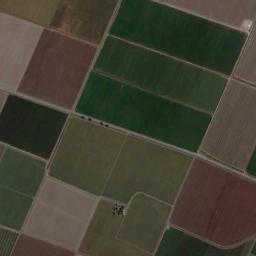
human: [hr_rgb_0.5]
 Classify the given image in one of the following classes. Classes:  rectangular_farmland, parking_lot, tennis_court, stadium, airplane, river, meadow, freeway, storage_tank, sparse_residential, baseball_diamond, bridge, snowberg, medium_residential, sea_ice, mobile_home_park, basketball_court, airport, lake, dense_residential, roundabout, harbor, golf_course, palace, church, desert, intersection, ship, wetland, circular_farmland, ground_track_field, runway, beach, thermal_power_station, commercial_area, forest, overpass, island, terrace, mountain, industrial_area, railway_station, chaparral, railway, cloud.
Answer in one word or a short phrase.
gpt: rectangular_farmland